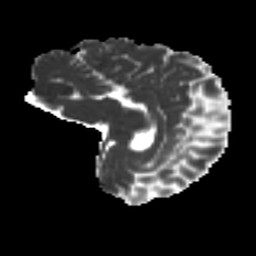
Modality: MD
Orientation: sagittal
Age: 24
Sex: female
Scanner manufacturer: ge
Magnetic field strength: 3 T
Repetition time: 7.8 s
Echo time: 0.0606 s